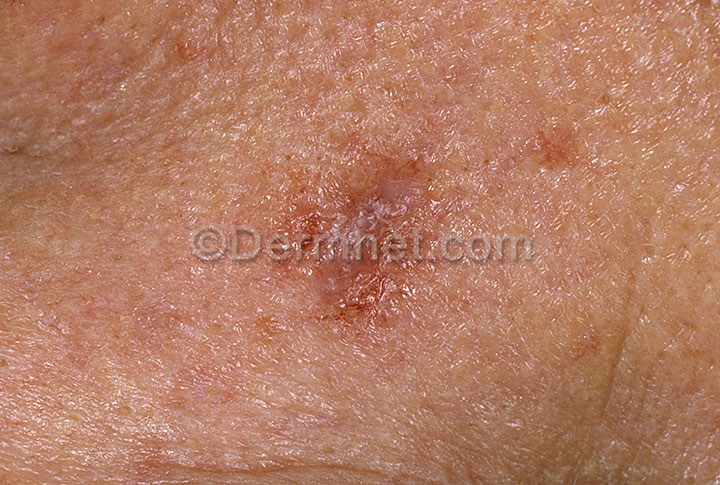
Disease: Seborrheic Keratoses and other Benign Tumors